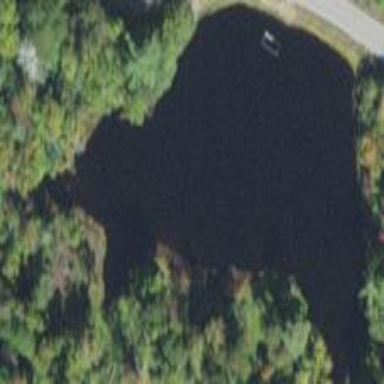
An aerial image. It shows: Pond with natural water.